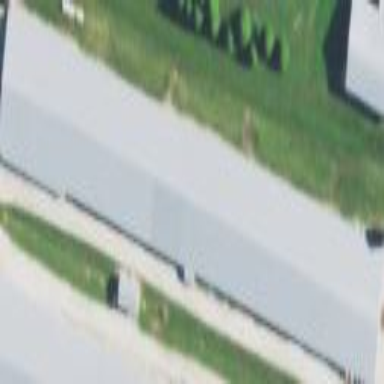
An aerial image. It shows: Farm auxiliary building.